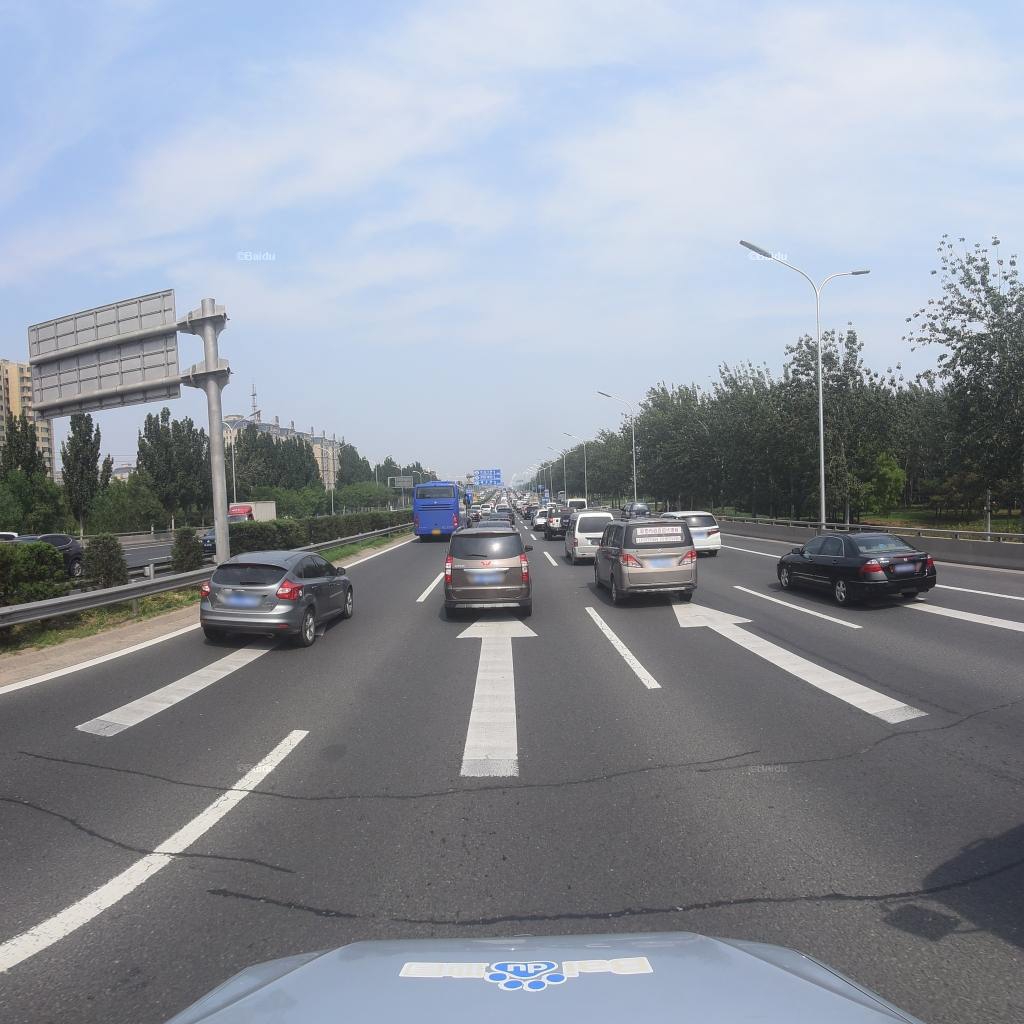
Region: Fengtai
Road damage annotations: transverse patch, transverse patch, transverse patch, transverse patch, longitudinal patch